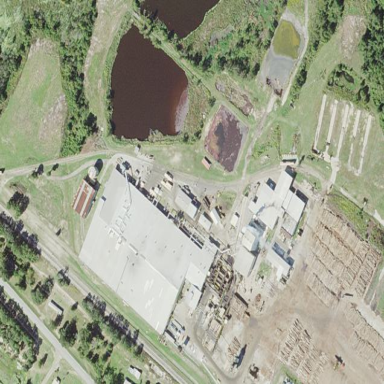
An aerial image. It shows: Industrial area with sawmill. The industrial zone includes works related to the sawmill.